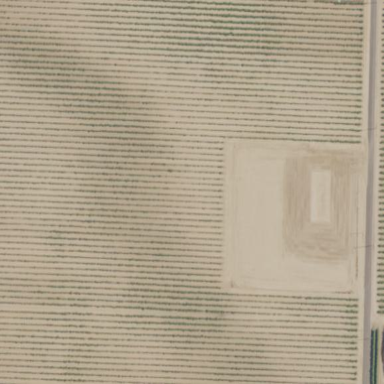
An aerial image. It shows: Vineyard.